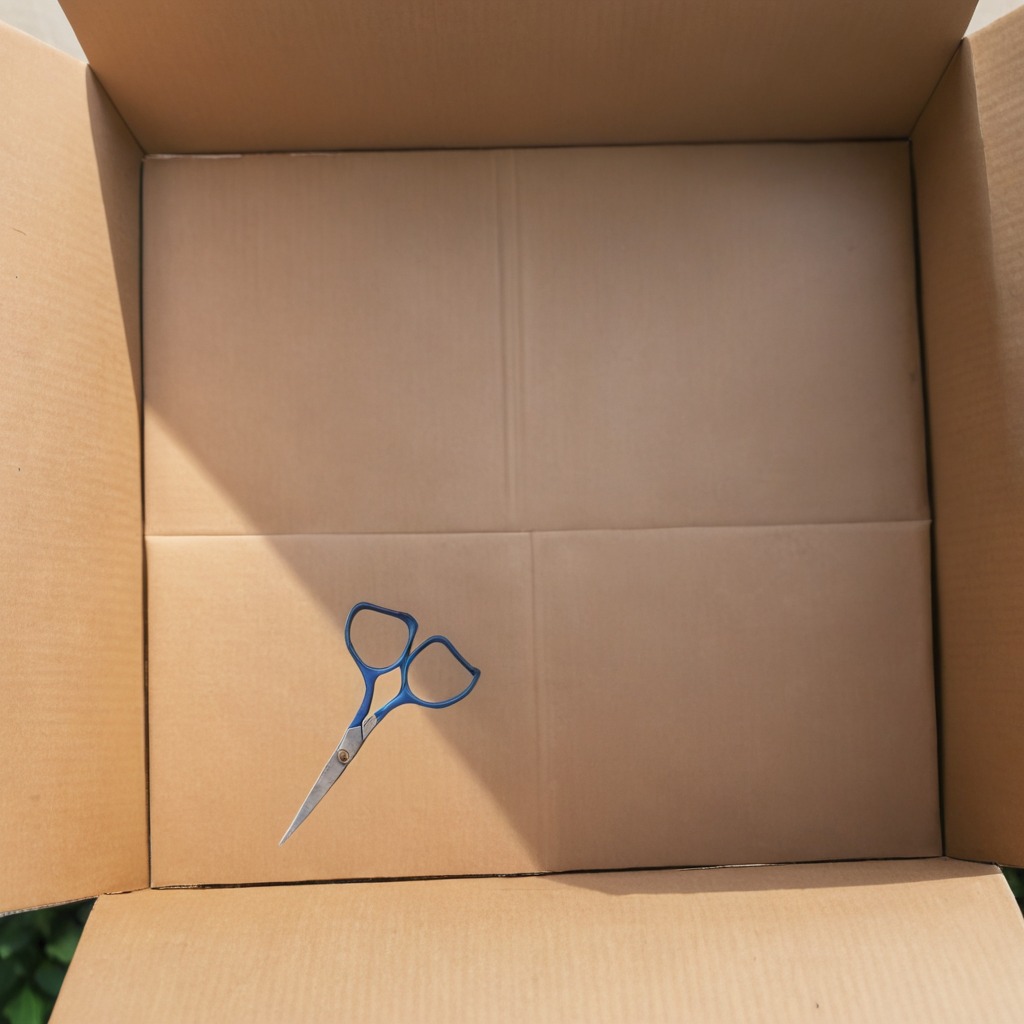
A scissor lying on the cardboard box surface.